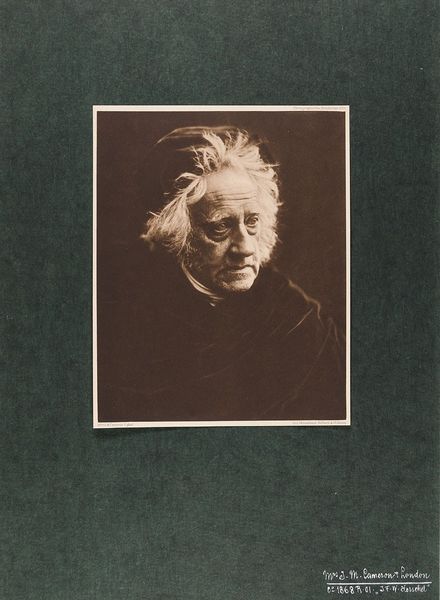
Titel: J.F.W. Herschel
Künstler: Julia Margaret Cameron
Standort: Hamburg
Institution: Museum für Kunst und Gewerbe Hamburg
Schlagwörter: mann, person, papier, foto, fotografie, photographie, photo, halbprofil, astronom, lichtbild, kunstfotografie, historische, bildwerke, heliogravur, angewandte und bildende kunst, hessische systematik, persönlichkeit, porträtfotografie, porträtphotographie, künstlerische, heliogravüre, photogravüre, fotogravüre